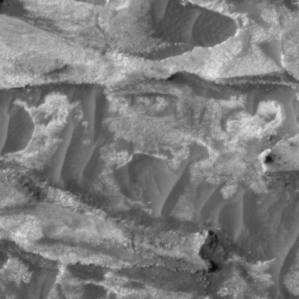
Label: non_frost